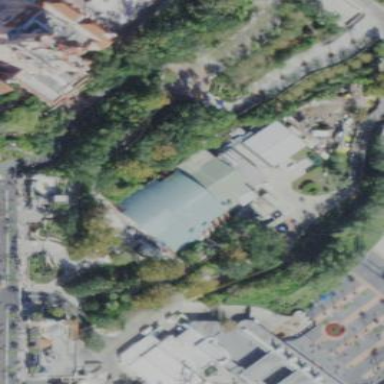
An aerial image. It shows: Attraction theatre building.